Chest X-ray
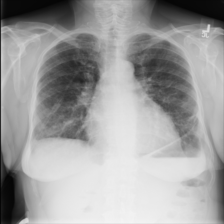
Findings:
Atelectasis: negative
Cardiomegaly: negative
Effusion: negative
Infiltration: negative
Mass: negative
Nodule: negative
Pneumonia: negative
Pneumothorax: negative
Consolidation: negative
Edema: negative
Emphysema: negative
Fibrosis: negative
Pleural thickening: negative
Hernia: negative